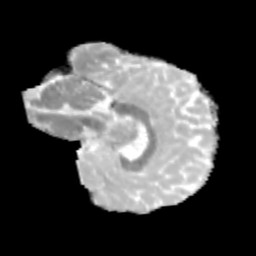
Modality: MD
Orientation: sagittal
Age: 11
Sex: male
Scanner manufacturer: siemens
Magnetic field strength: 3 T
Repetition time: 3.8 s
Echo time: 0.07 s